Field crop: maize
Growth stage: 2
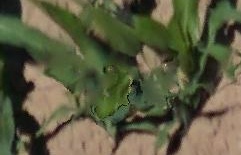
Species: maize